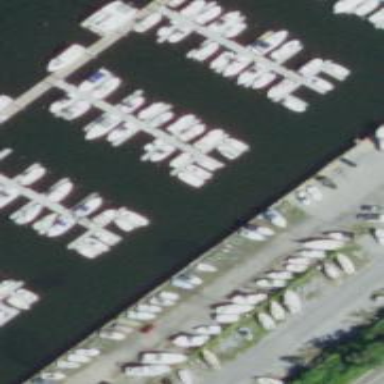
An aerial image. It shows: Pier with mooring facilities.